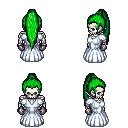
a pixel art fantasy rpg character, male body template, skeleton, underdress, metal pants, green extra-long topknot hairstyle, metal gloves, four views (front, back, left, right), 2x2 character sprite sheet, small pixel art, hard edges, no anti-aliasing